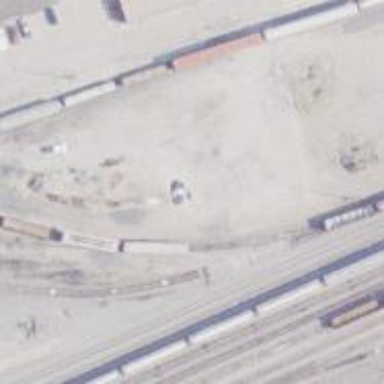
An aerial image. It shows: Railway yard used for servicing trains.